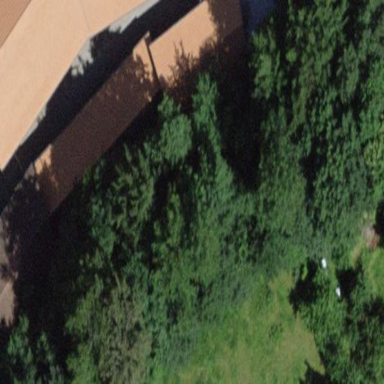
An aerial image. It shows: Shed building.